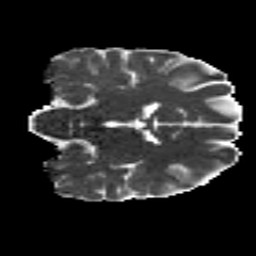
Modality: MD
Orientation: coronal
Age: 18
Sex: male
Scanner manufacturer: siemens
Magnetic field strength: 3 T
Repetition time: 8.8 s
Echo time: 0.085 s